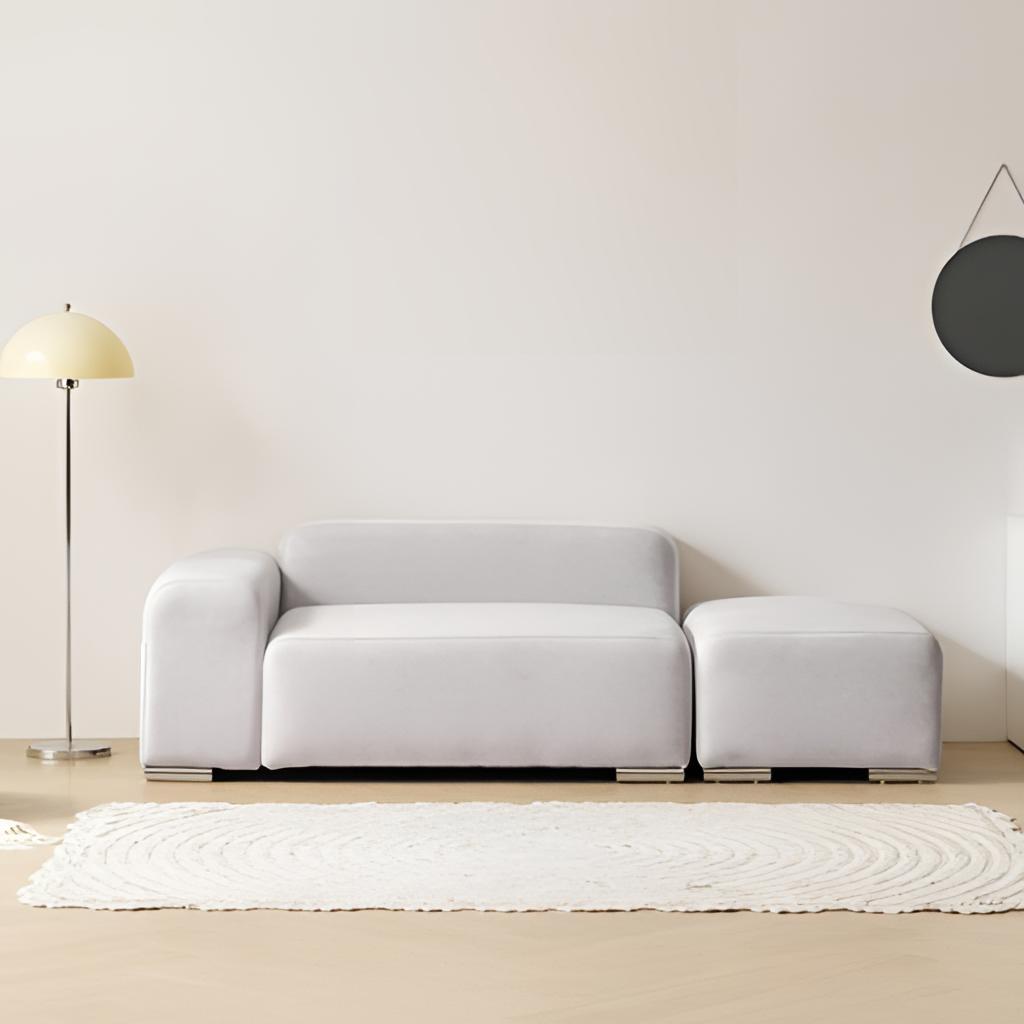
living room, white fabric sofa, contemporary, white paint wallpaper, with solid pattern, wood flooring, with plank pattern